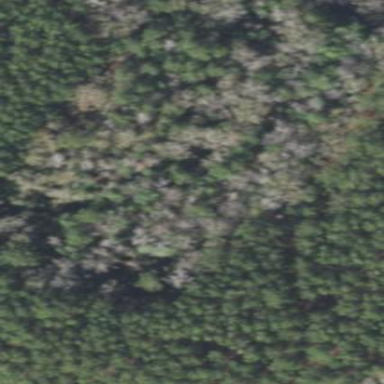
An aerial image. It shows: Forest with needle-leaved trees.